Aerial crown-view tile of a tropical tree (Barro Colorado Island, Panama), acquired 20250915:
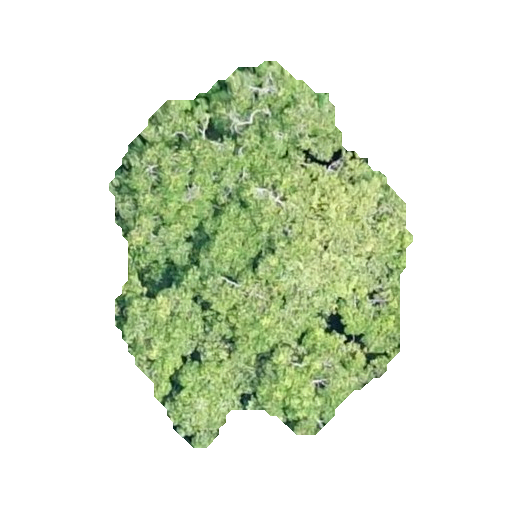
Species: Guatteria lucens
GBIF accepted scientific name: Guatteria lucens
Crown area: 119.111 m²